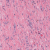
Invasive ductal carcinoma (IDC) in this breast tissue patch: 0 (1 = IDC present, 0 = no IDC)